Question: I was running a delete script on a table with around 80 million records, the script ran for two days and eventually failed and the hard disk space (in which Oracle was installed) was reduced to 300MB (available) from 50GB (available). Then I truncated the table. The database was up and running until this point. Then I did a system restart, after that Oracle services are up, but I am not able to connect to the database from SQL*Plus or SQL Developer. When I try to connect it gives following error:
'''
ERROR: ORA-01034: ORACLE not available
ORA-27101: shared memory realm does not exist
'''
After that I increased my D drive memory to 100GB (available space) and restarted the Oracle services, but still was not able to connect to yjr database.
Then I tried all the approaches <URL> like
1) Restarting Oracle
2) Setting ORACLE_SID environment variable
3) Verified the ORACLE_HOME from listener.ora and ORACLE_HOME from system properties.
4) Cleared windows event logs
When I run below sequence of commands:
'''
set oracle_sid=DATABASE NAME
sqlplus /nolog
conn sys/sys as sysdba
shutdown abort
startup
'''
the startup step produces the following error:
'''
ORACLE instance started.
Total System Global Area <PHONE> bytes
Fixed Size <PHONE> bytes
Variable Size <PHONE> bytes
Database Buffers <PHONE> bytes
Redo Buffers 139517952 bytes
Database mounted.
ORA-03113: end-of-file on communication channel
Process ID: 6996
Session ID: 7 Serial number: 21027
'''
The SID of the database I am trying to connect is PSPRODDB. Below is a screenshot of my environment variables:

Here is my listerner.ora file.
'''
# listener.ora Network Configuration File: D:\oracle\product
.1.0.2\dbhome_1
etworkdmin\listener.ora
# Generated by Oracle configuration tools.
SID_LIST_LISTENER =
(SID_LIST =
(SID_DESC =
(SID_NAME = CLRExtProc)
(ORACLE_HOME = D:\oracle\product
.1.0.2\dbhome_1)
(PROGRAM = extproc)
(ENVS = "EXTPROC_DLLS=ONLY:D:\oracle\product
.1.0.2\dbhome_1in\oraclr12.dll")
)
)
LISTENER =
(DESCRIPTION_LIST =
(DESCRIPTION =
(ADDRESS = (PROTOCOL = TCP)(HOST = 10.244.45.240)(PORT = 1521))
(ADDRESS = (PROTOCOL = IPC)(KEY = EXTPROC1521))
)
)
'''
Let me know if you need any further info. Please help.
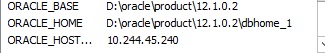
Answer: Following the steps in this <URL> link resolved the issue for me